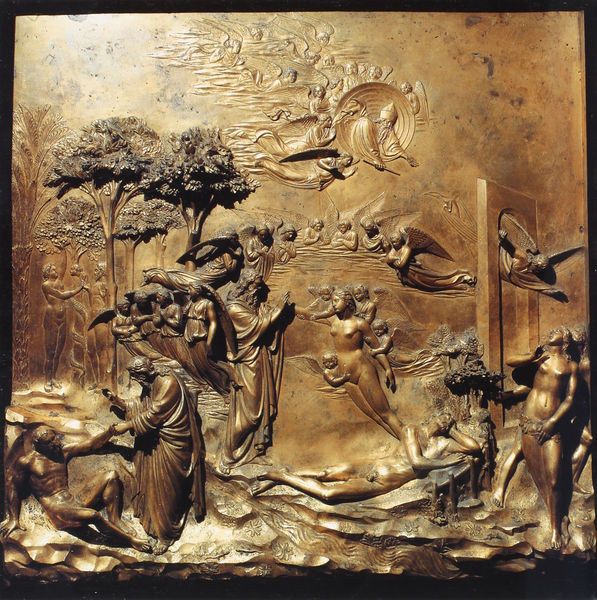
Titel: Paradiestür (Osttür)
Künstler: Lorenzo Ghiberti
Standort: Florenz, Baptisterium (EU - I - Toskana)
Schlagwörter: akt, flügel, gott, himmel, nackt, wasser, bäume, landschaft, frau, holz, gold, mantel, fliegen, engel, relief, liegen, fels, glanz, metall, bronze, adam, eva, oberfläche, christus, jesus, segen, heerscharen, nostalgie, emgeö, ada